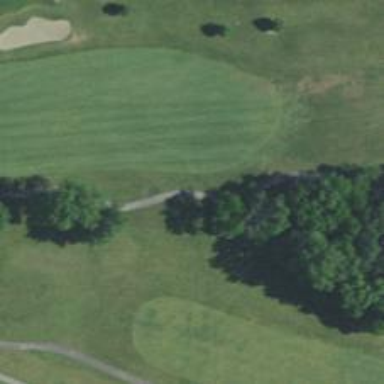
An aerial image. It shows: Footway that doubles as golf path.